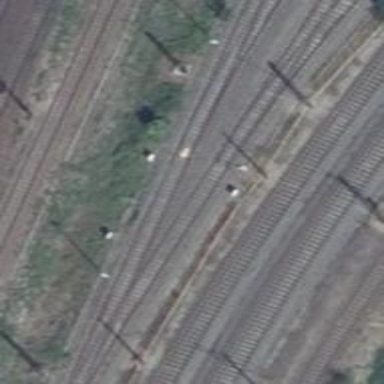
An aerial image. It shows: Railway switch.